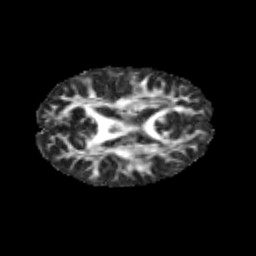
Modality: FA
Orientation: axial
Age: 13
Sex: male
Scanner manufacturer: siemens
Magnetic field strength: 3 T
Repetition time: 3.8 s
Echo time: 0.07 s